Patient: sex M, age 48
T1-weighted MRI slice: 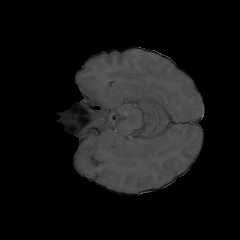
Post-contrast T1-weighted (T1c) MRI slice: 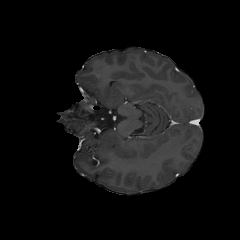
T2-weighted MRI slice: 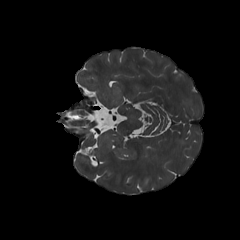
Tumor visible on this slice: no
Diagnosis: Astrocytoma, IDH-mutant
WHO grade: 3